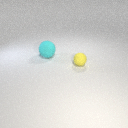
large cyan rubber sphere to the left of small yellow rubber sphere